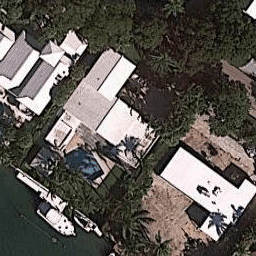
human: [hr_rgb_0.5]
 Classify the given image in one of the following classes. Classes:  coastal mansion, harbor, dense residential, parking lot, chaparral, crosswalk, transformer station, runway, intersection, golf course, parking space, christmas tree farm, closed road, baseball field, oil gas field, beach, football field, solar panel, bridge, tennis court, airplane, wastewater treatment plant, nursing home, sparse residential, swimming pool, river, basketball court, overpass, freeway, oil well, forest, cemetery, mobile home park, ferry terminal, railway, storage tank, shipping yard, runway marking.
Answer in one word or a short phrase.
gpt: coastal mansion